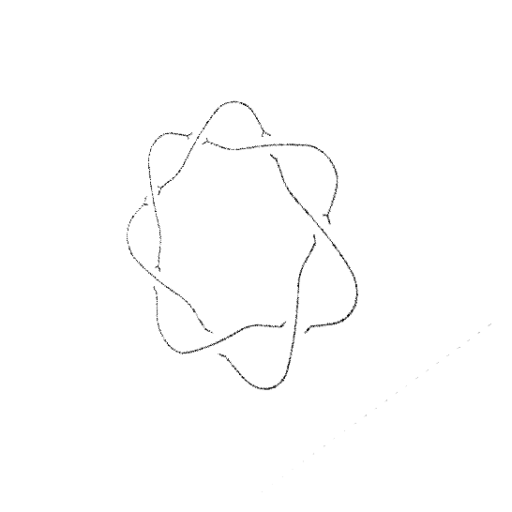
Crossing number: 7